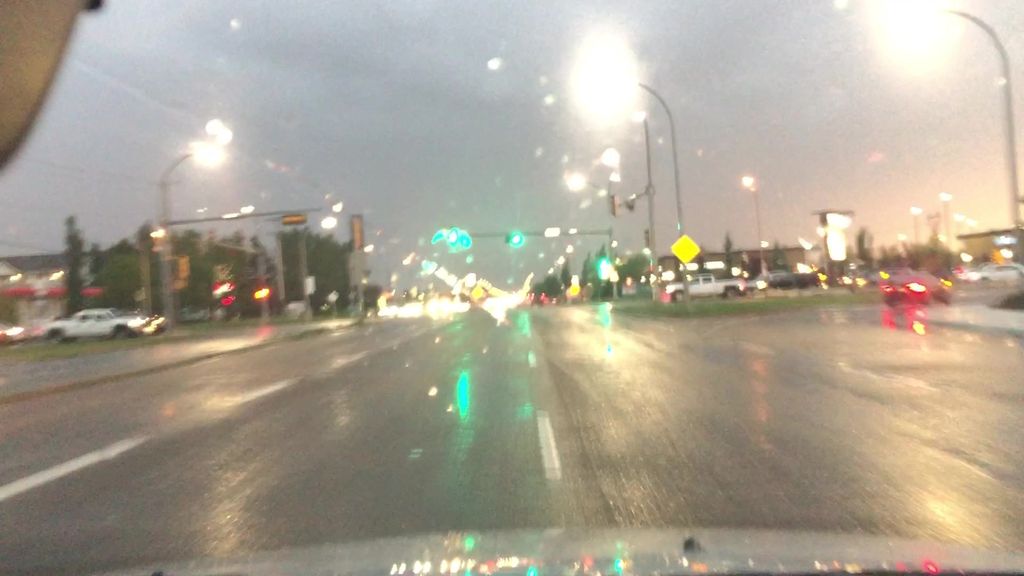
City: edmonton